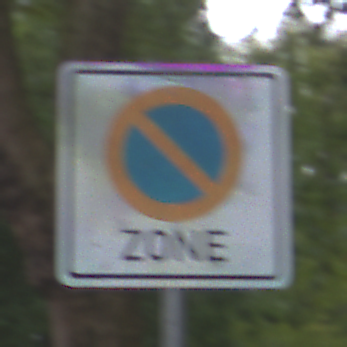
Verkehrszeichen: BeginnEingeschraenktesHalteverbotZone
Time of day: MorningAfternoon
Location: Outdoor (Urban)
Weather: Overcast
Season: NotSpecified
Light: Natural